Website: home-depot
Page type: customer-info-address
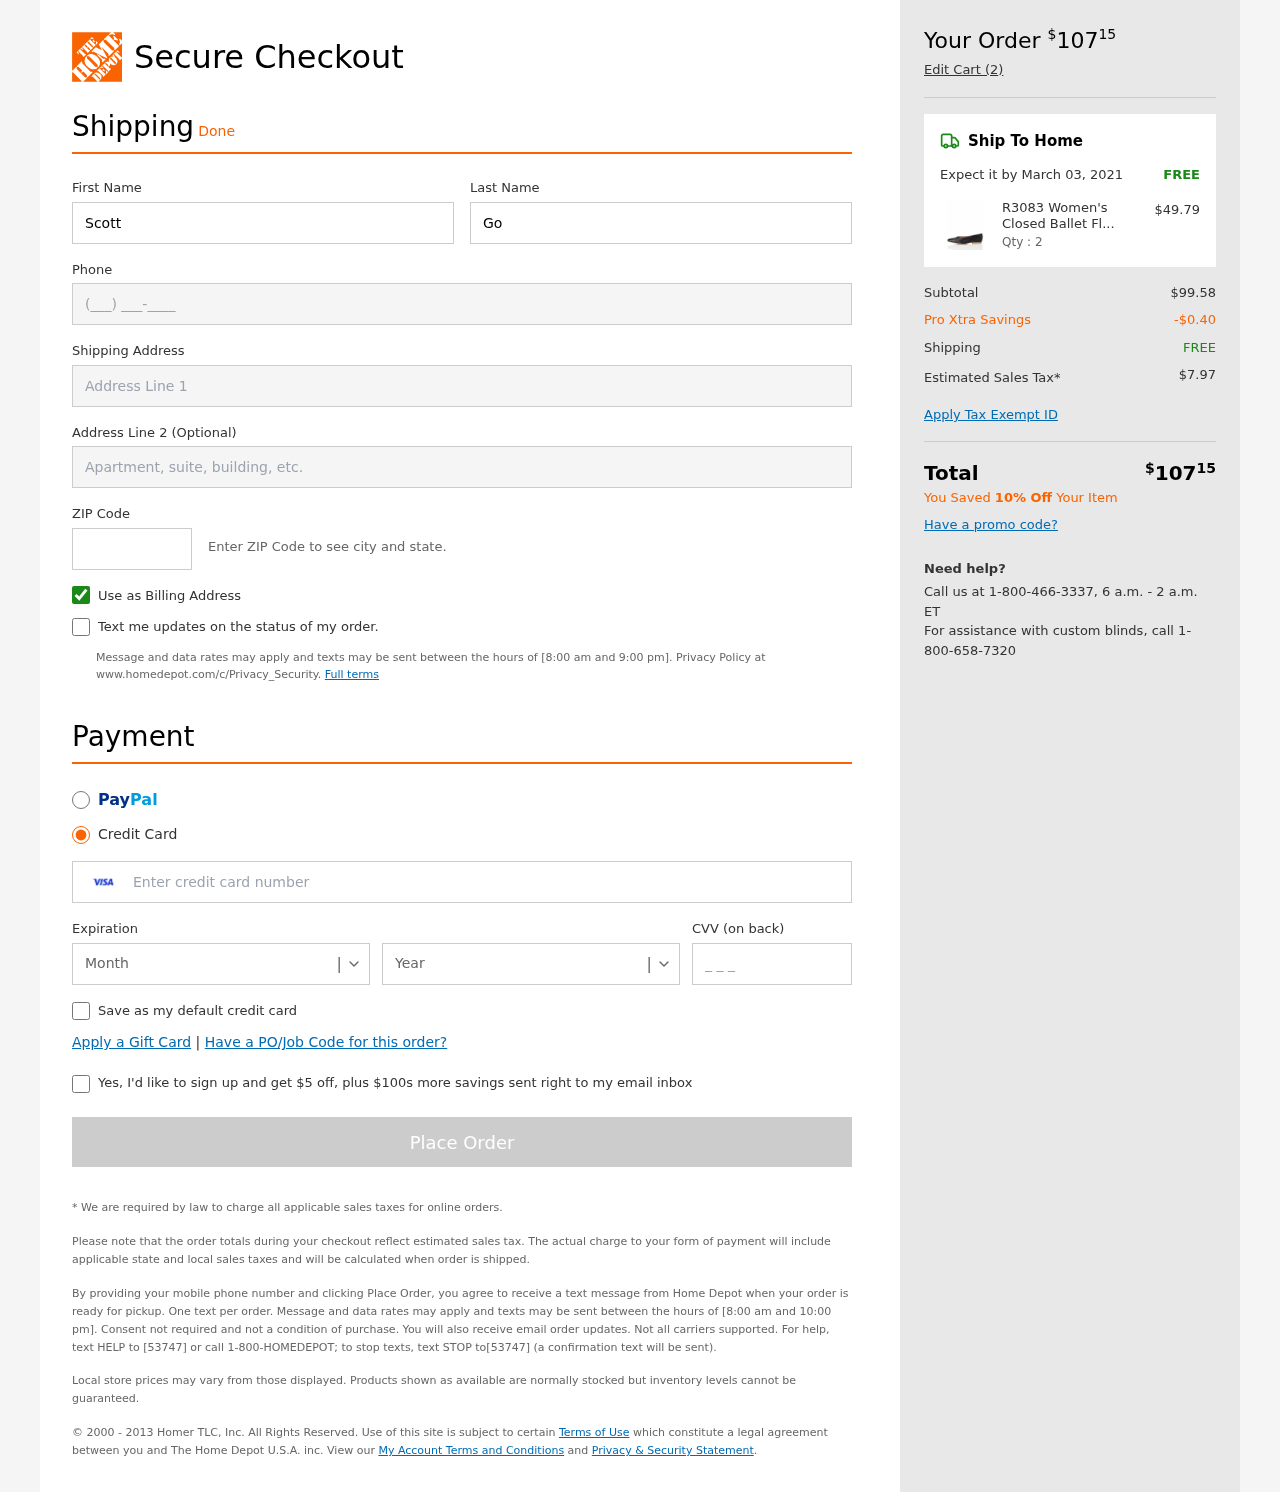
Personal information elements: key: PII_CARD_CVV
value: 828
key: PII_CARD_EXPIRY_MONTH
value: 09
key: PII_CARD_EXPIRY_YEAR
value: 29
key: PII_CARD_NUMBER
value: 4693 2202 1170 0826
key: PII_FIRSTNAME
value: Scott
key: PII_LASTNAME
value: Gonzalez
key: PII_PHONE
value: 3567820751
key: PII_POSTCODE
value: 84087
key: PII_STREET
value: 2000 Brown Tunnel Suite 481
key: PII_STREET2
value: Apt. 279
Product elements: key: PRODUCT1_NAME
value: R3083 Women's Closed Ballet Flats, Black, 37 eu
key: PRODUCT1_PRICE
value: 49.79
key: PRODUCT1_QUANTITY
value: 2
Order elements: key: ORDER_TOTAL
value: $10715
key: ORDER_NUM_ITEMS
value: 2
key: ORDER_DELIVERY_DATE
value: March 03, 2021
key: ORDER_SHIPPING_COST
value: FREE
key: ORDER_SUBTOTAL
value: $99.58
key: ORDER_DISCOUNT
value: -$0.40
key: ORDER_SHIPPING_COST2
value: FREE
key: ORDER_TAX
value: $7.97
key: ORDER_TOTAL2
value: $10715
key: ORDER_SAVINGS_MESSAGE
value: You Saved 10% Off Your Item